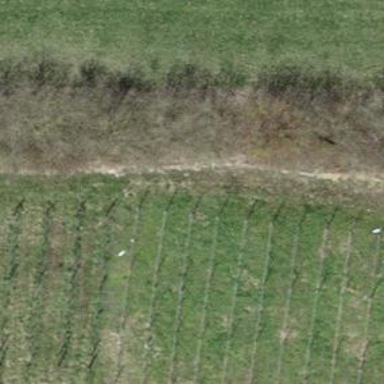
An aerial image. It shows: Hedge barrier.